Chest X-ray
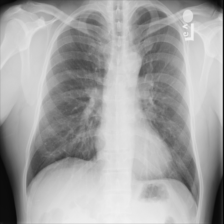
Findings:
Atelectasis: negative
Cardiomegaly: negative
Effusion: negative
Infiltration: negative
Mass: negative
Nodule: negative
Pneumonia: negative
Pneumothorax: negative
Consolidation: negative
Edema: negative
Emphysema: negative
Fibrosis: negative
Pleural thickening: negative
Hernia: negative